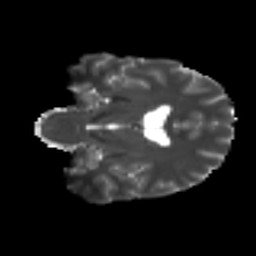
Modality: T2w
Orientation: coronal
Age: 22
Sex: male
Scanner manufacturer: ge
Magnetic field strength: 3 T
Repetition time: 7.8 s
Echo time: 0.0607 s